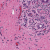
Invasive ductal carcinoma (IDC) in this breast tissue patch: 0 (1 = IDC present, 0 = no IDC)